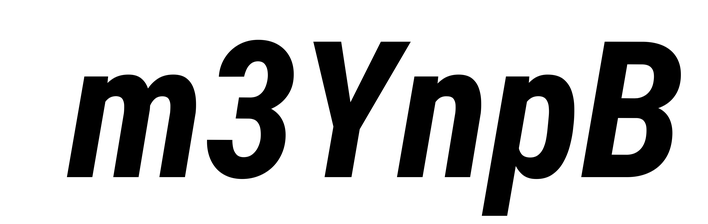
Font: Roboto-Italic_Condensed_Bold_Italic